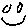
Label: smiley face